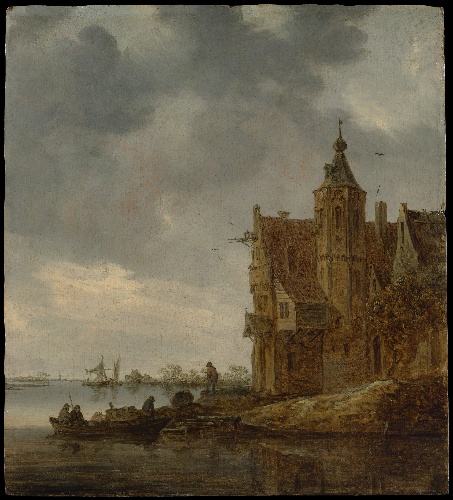
Title: Country House near the Water
Artist: Jan van Goyen
Artist bio: Dutch, Leiden 1596–1656 The Hague
Date: 1646
Object type: Painting
Classification: Paintings
Medium: Oil on wood
Dimensions: 14 3/8 x 13 in. (36.5 x 33 cm)
Department: European Paintings
Credit line: The Friedsam Collection, Bequest of Michael Friedsam, 1931
Accession year: 1932
Repository: Metropolitan Museum of Art, New York, NY
Tags: Boats|Houses